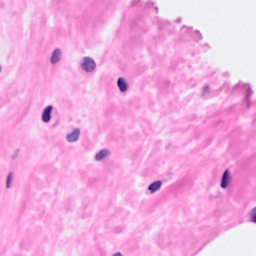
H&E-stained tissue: Breast